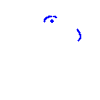
Particle: proton